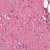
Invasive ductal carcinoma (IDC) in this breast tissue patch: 0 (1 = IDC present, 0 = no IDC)